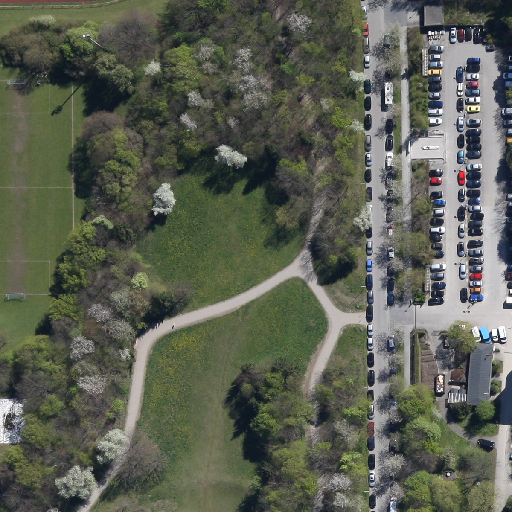
Referring expression: light-duty vehicle in the parking area